Group 1:
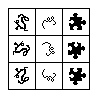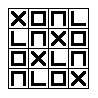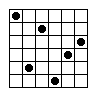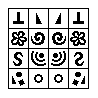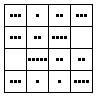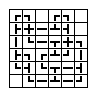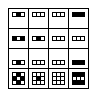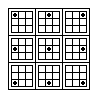
Group 2:
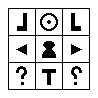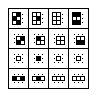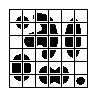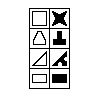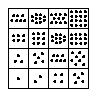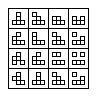
Rule separating the two groups: It is possible to deduce the contents of any square from the rest vs. it is not.
Concepts: choice, convey_enough_information
Author: Aaron David Fairbanks